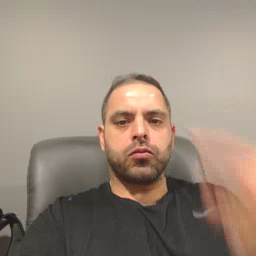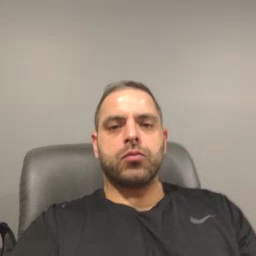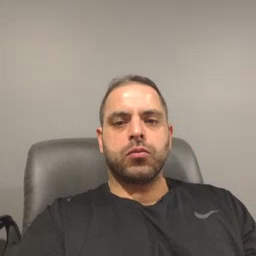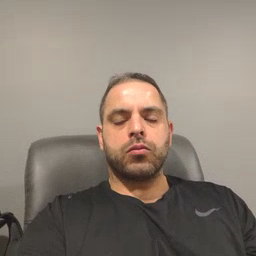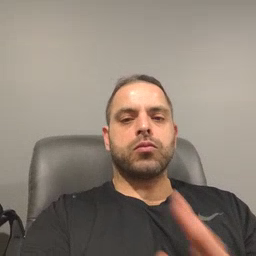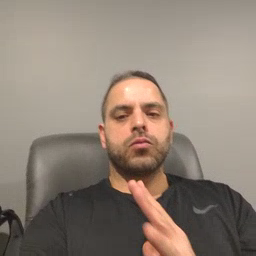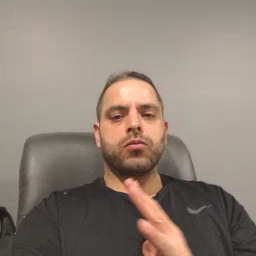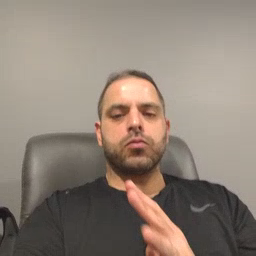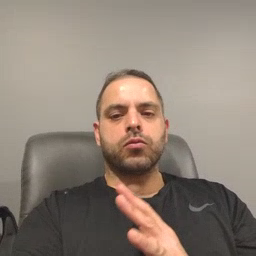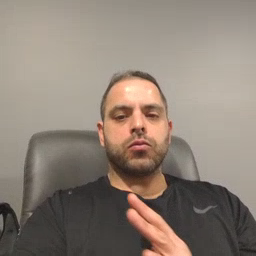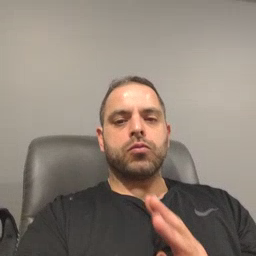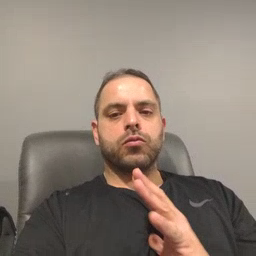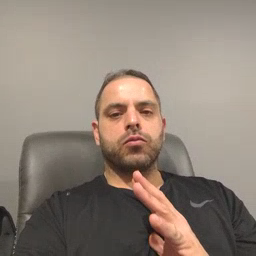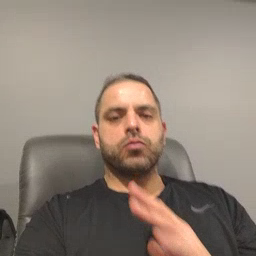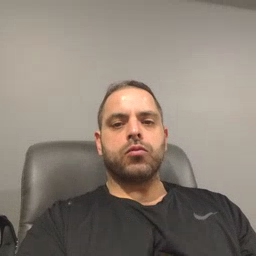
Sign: fine